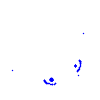
Particle: pion